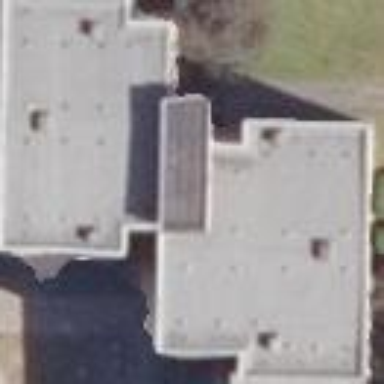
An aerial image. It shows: Apartment building with flat roof.